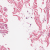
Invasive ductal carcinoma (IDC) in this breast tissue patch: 0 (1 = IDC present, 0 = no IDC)